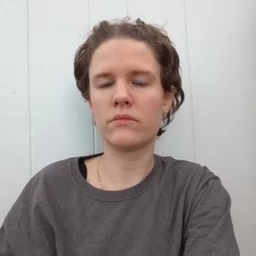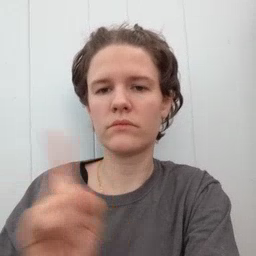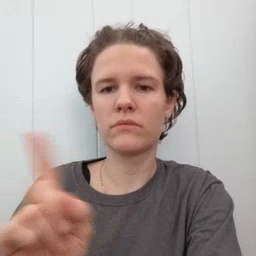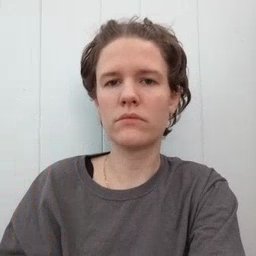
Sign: where